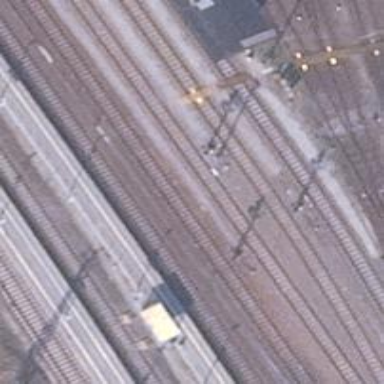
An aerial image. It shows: Railway signal.